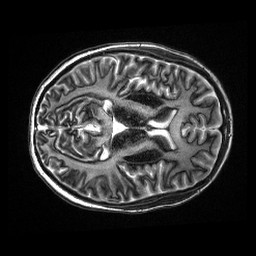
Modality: MP2RAGE
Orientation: axial
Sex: female
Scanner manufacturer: siemens
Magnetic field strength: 3 T
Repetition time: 5 s
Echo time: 0.00355 s